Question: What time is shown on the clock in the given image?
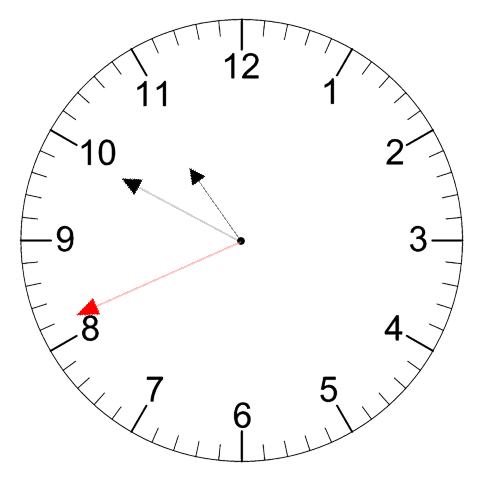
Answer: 10:49:41